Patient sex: M
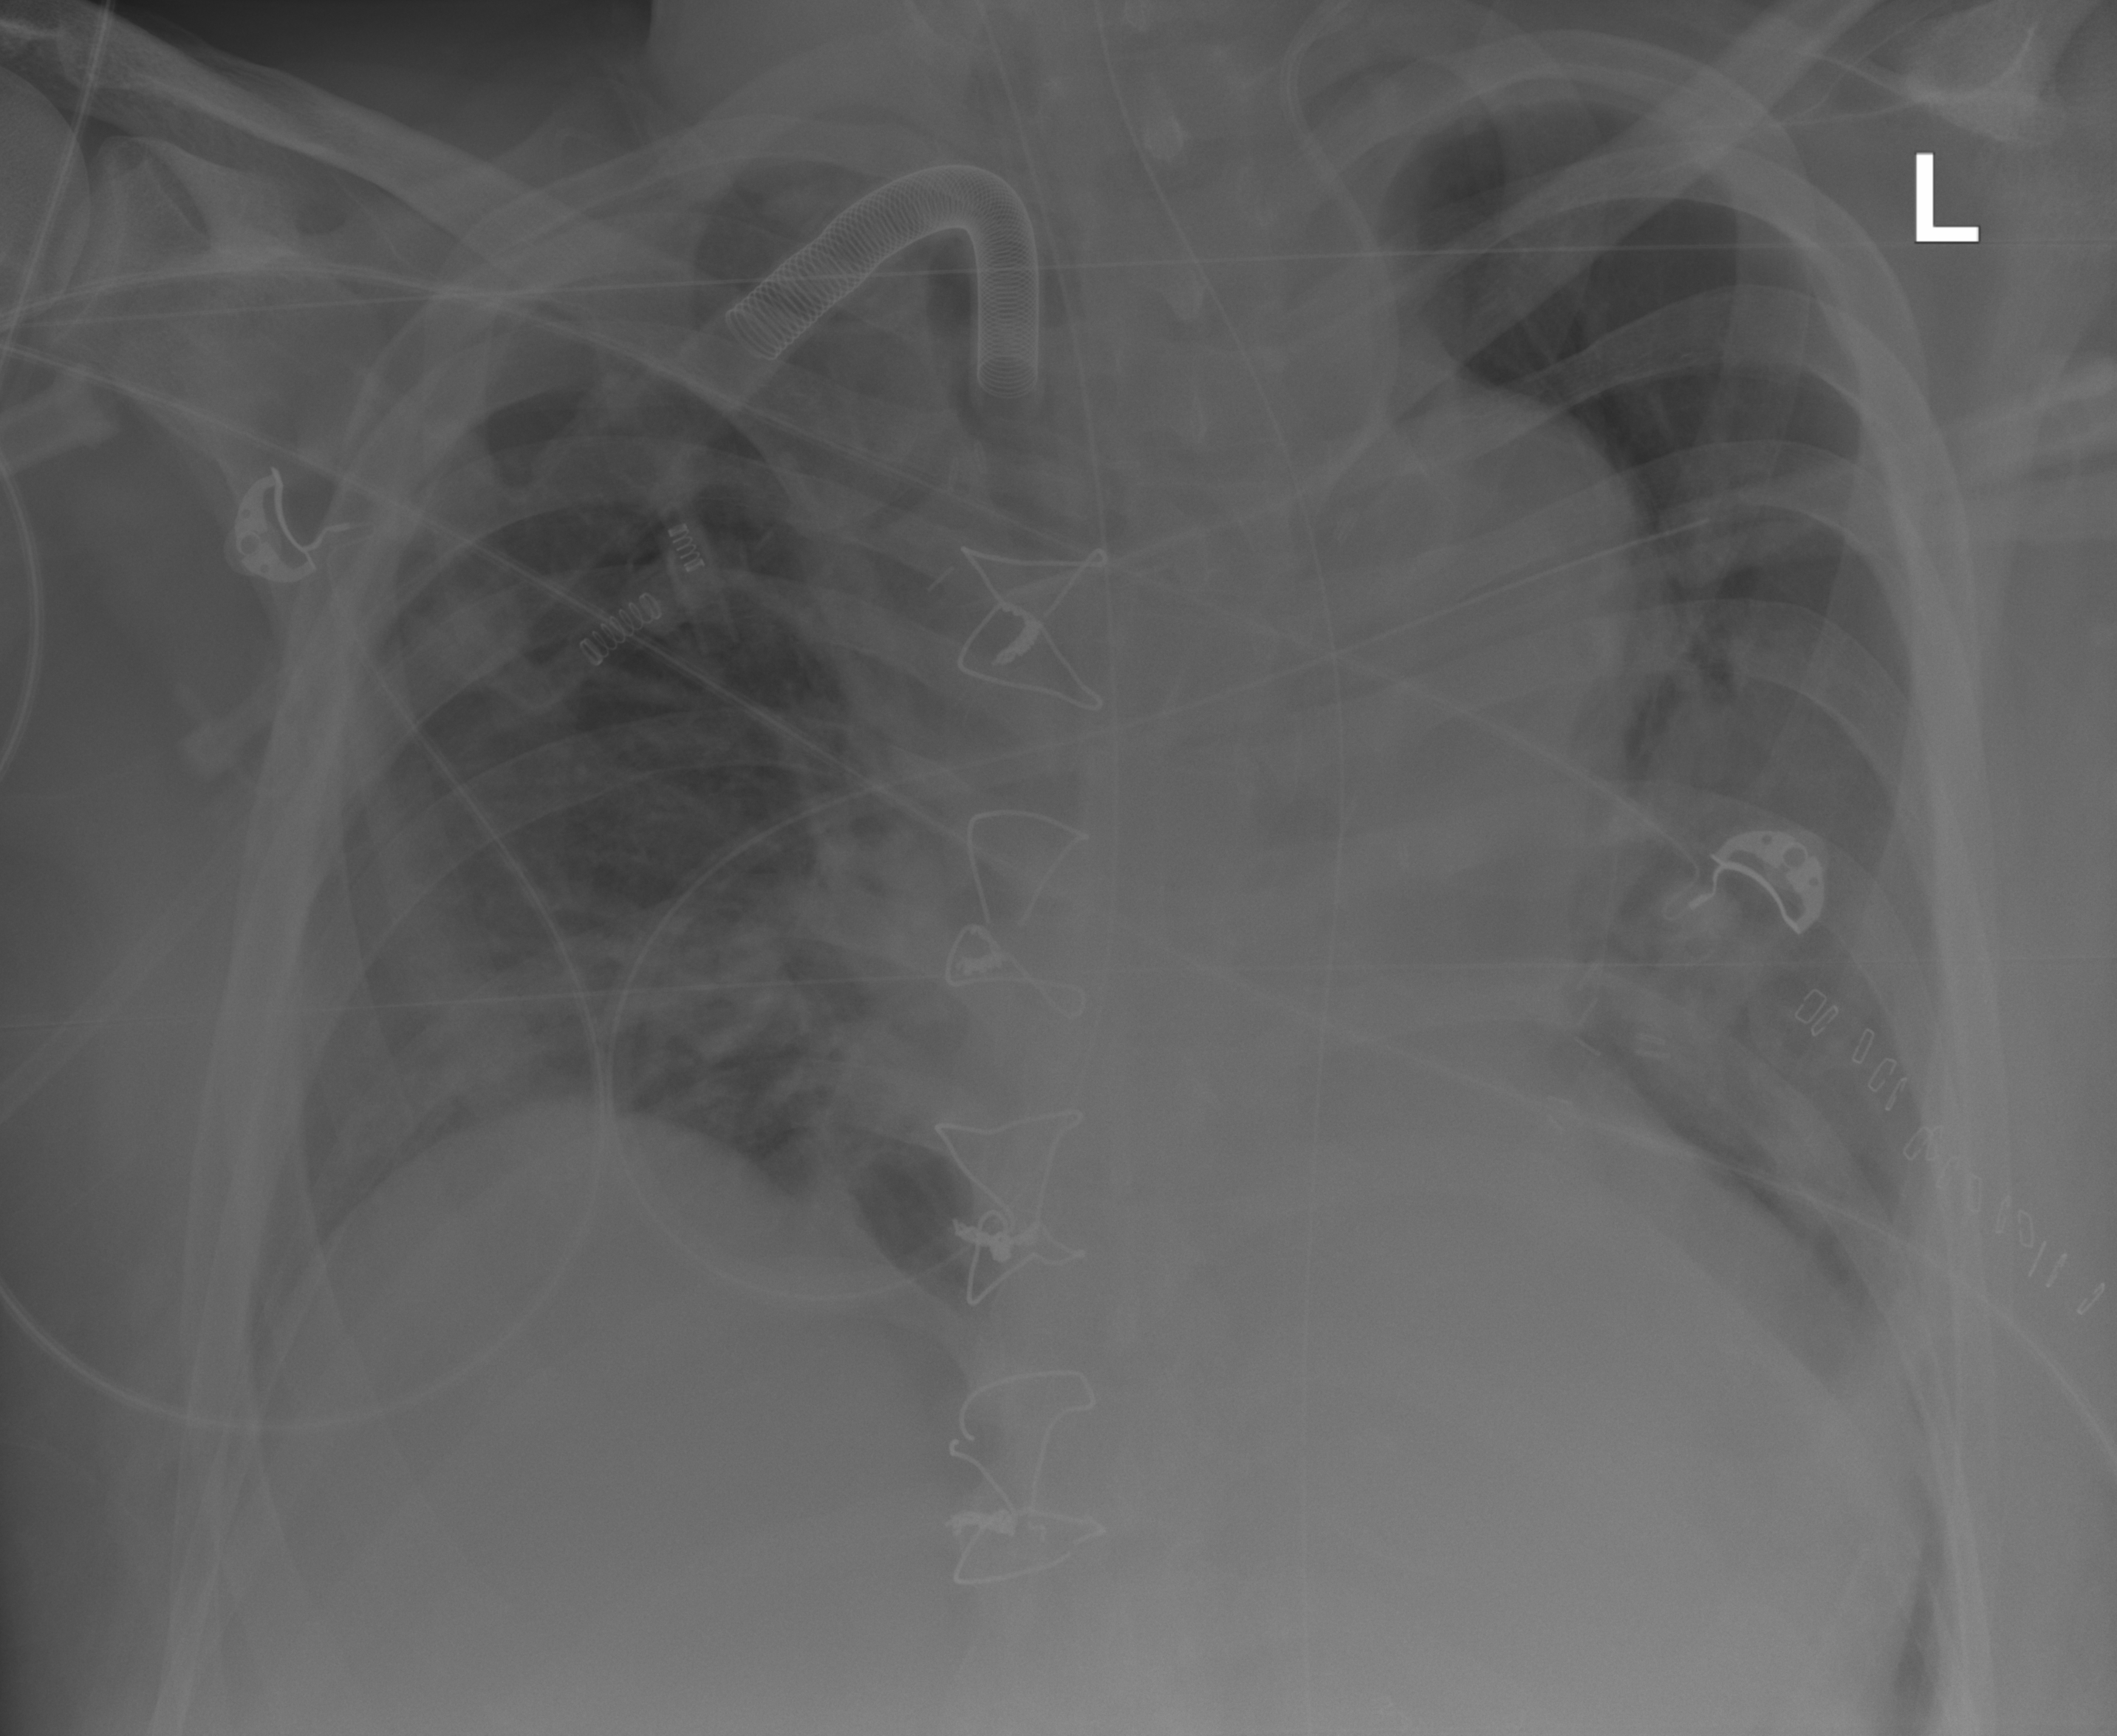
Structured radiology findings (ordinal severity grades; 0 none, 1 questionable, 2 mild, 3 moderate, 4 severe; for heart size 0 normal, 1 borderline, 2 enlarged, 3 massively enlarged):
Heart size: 2
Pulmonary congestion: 1
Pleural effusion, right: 0
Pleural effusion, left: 2
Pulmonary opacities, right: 1
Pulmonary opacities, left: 3
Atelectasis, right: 2
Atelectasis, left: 2